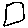
Label: square